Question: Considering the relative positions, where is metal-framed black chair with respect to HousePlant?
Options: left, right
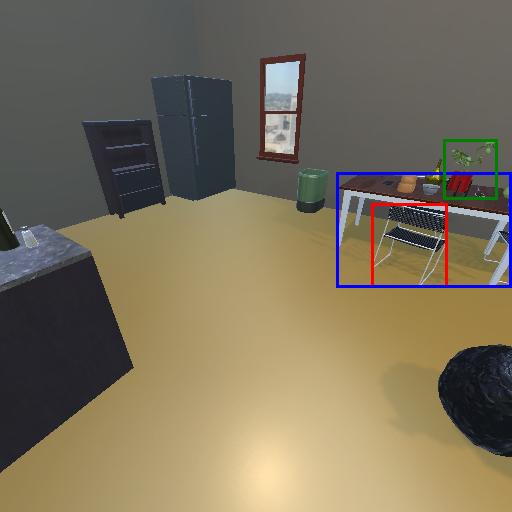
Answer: left